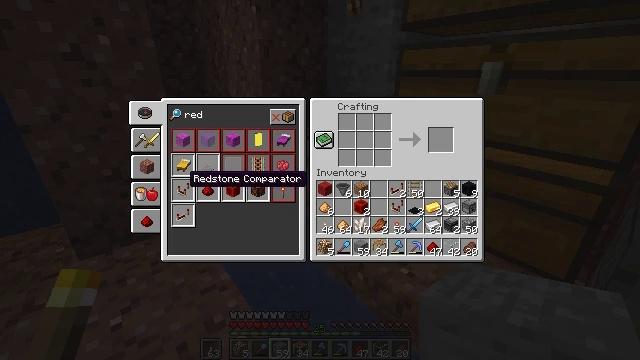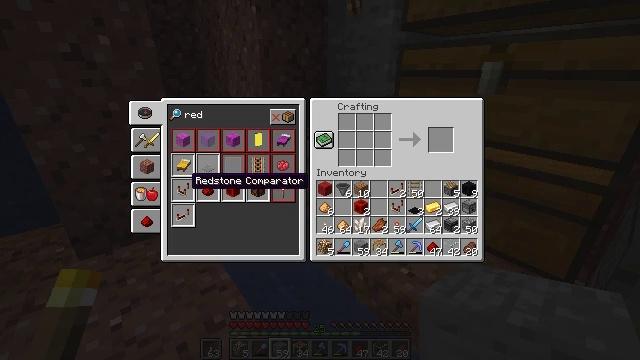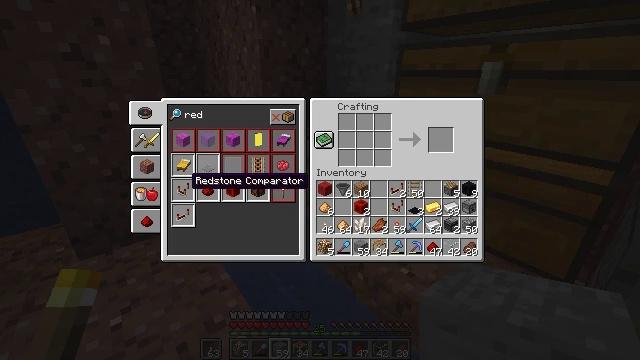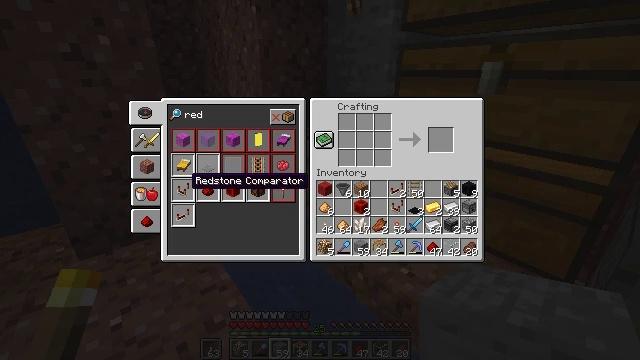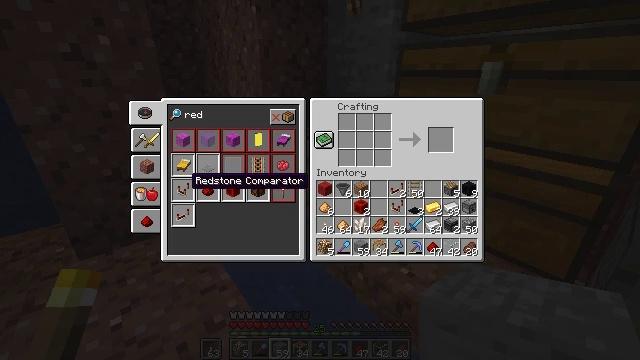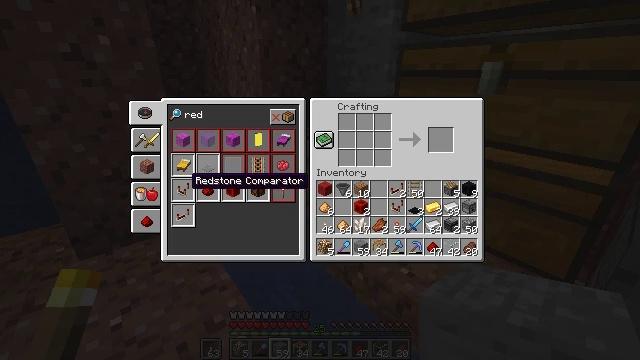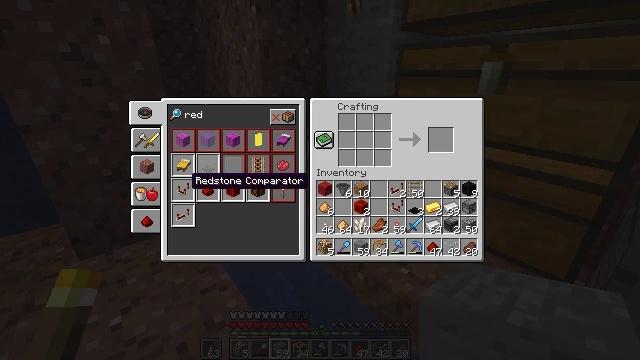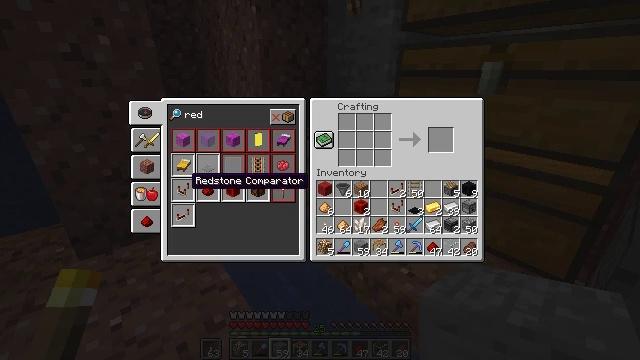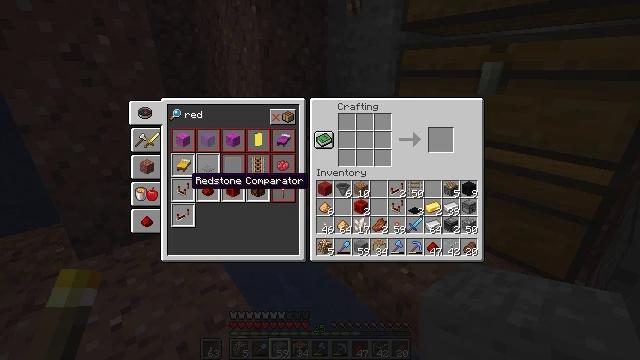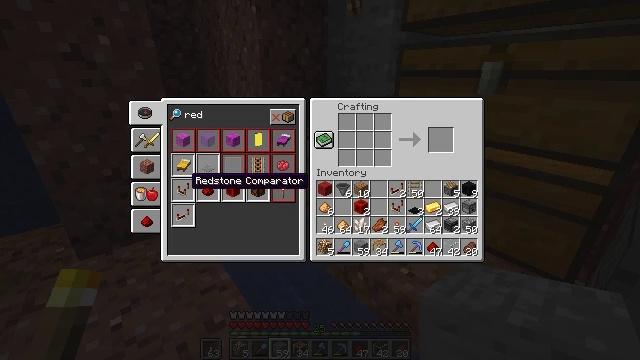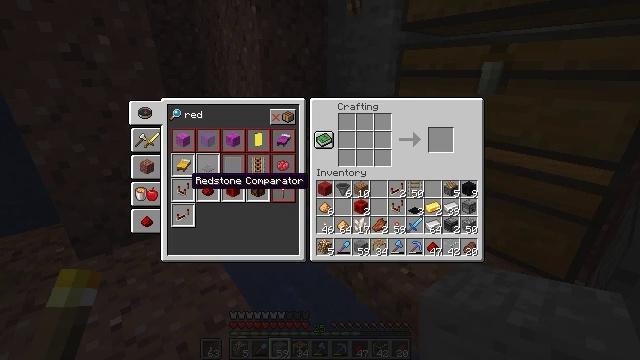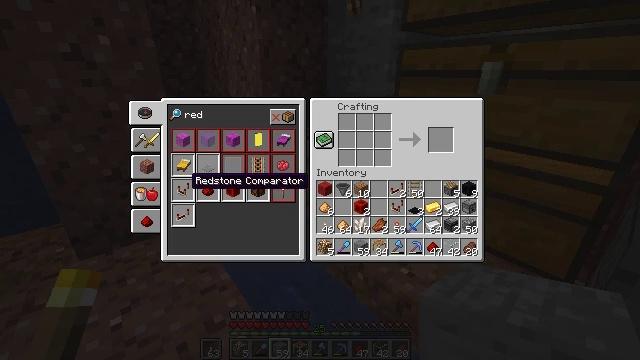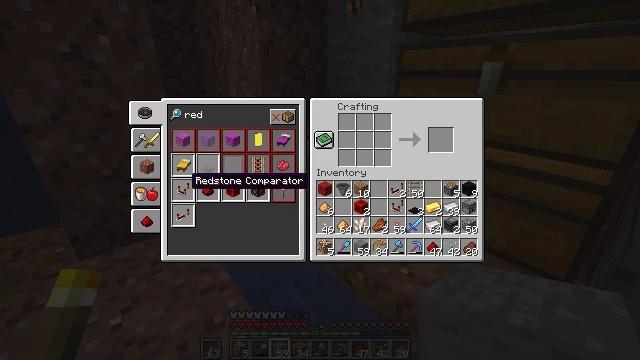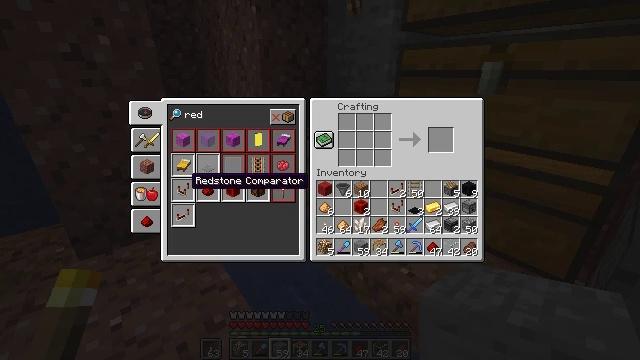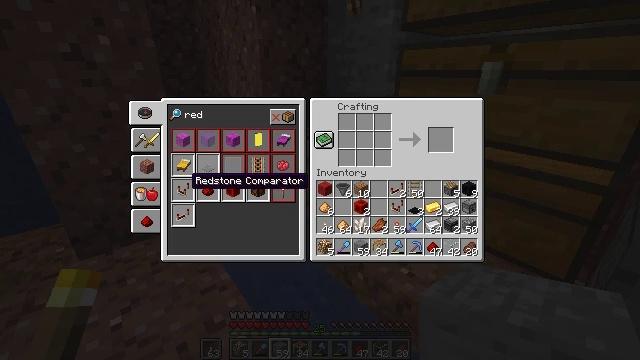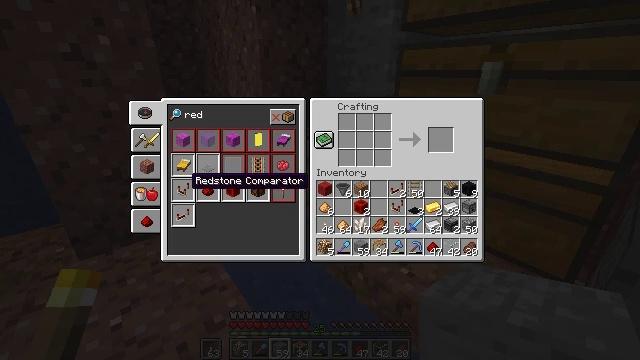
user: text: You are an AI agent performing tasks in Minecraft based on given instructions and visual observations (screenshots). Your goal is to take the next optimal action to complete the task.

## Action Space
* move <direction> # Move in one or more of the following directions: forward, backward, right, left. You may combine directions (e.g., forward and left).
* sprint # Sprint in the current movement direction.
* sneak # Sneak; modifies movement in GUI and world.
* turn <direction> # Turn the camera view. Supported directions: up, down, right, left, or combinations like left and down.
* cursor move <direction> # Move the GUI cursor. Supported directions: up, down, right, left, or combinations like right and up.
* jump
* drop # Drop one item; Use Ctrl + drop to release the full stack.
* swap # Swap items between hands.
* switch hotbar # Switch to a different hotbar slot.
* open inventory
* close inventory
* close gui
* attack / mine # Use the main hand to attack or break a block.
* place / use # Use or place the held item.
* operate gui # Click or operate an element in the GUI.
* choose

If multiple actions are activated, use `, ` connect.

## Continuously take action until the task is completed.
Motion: motion action
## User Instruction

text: Craft a comparator.
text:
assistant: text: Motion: sneak
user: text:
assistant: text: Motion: sneak
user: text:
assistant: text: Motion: sneak
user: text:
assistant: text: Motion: sneak
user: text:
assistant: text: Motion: sneak
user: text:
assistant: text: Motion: sneak
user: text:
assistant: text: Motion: sneak
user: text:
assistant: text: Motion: sneak
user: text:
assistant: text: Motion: sneak
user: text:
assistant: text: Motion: sneak
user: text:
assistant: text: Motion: sneak
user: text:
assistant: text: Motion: sneak
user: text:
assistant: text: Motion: sneak
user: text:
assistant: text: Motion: sneak
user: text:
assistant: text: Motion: sneak
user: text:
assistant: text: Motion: sneak
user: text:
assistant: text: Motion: sneak
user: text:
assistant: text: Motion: sneak
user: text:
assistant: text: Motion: sneak
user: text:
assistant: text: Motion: sneak, operate gui
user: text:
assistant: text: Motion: sneak, operate gui
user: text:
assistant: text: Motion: sneak
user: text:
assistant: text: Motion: sneak
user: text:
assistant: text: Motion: sneak
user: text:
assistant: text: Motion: sneak
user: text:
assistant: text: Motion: sneak
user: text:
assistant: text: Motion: sneak
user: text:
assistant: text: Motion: sneak
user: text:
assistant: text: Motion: sneak
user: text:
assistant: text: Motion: sneak